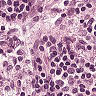
Metastatic tissue present: no